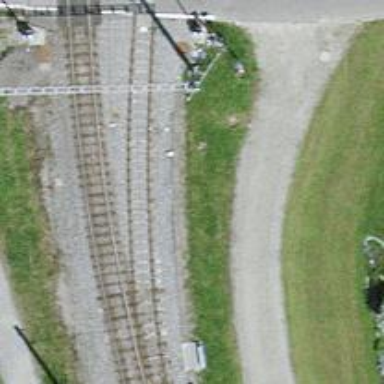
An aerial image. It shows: Narrow-gauge railway siding with electrified contact lines. It has one track.